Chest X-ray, AP view. Patient: 34 years old, sex M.
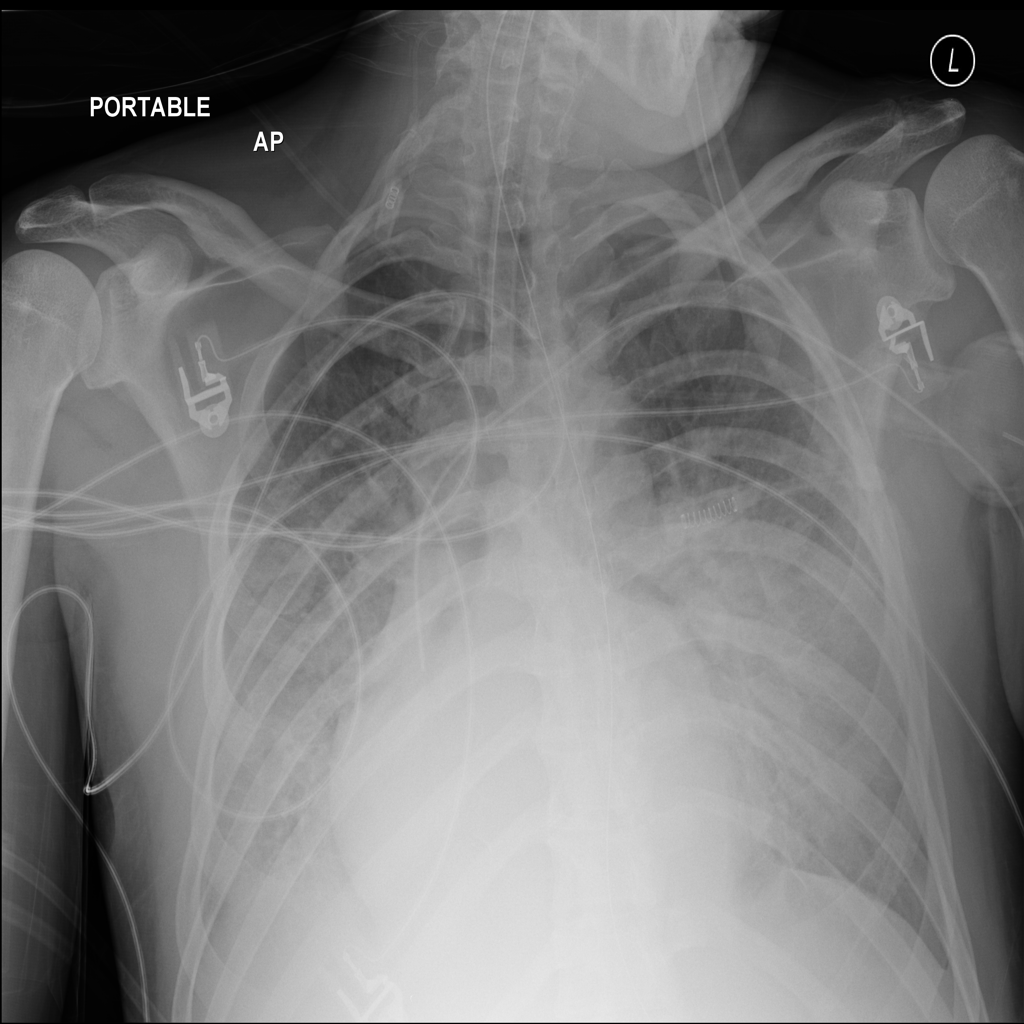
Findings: No Finding